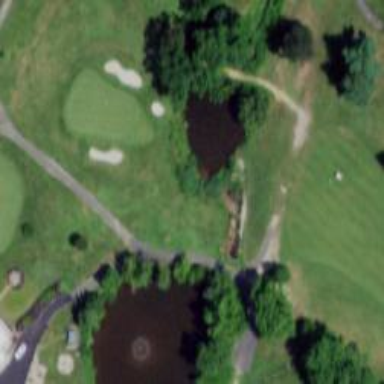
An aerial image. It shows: Service road used as golf cart path.